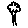
Label: tree